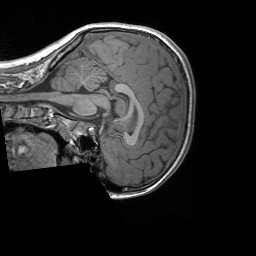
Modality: T1w
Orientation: sagittal
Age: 7
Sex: female
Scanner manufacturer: siemens
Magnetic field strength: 3 T
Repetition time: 1.65 s
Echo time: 0.00203 s